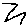
Label: zigzag